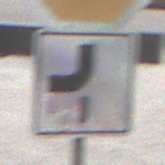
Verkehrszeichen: VerlaufVorfahrtsstrasse7
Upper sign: Stop
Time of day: Midday
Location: Outdoor (Urban)
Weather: Overcast
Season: NotSpecified
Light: Natural